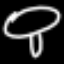
Label: mushroom